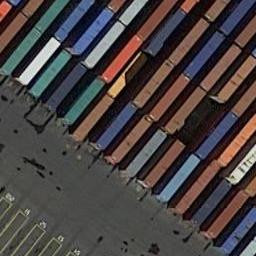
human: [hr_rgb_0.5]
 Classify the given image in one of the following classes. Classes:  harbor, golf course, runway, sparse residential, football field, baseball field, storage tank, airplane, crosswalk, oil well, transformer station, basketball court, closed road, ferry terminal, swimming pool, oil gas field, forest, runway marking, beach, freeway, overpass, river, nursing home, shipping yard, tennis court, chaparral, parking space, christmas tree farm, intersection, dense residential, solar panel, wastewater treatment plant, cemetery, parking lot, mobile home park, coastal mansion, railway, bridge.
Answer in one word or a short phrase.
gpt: shipping yard